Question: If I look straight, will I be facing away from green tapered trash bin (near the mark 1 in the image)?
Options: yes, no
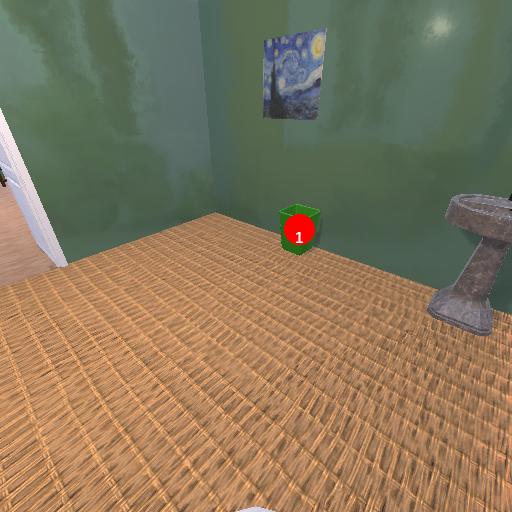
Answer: yes